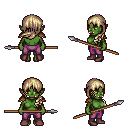
a pixel art fantasy rpg character, female body template, orc, green skin, leather shoulder armor, magenta pants, white blonde left-swept hairstyle, maroon shoes, spear, four views (front, back, left, right), 2x2 character sprite sheet, small pixel art, hard edges, no anti-aliasing